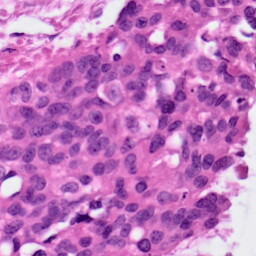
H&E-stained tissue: Ovarian